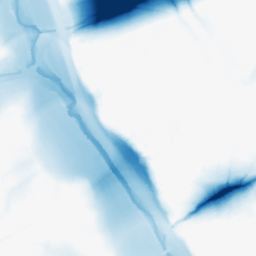
Category: morphological
Decomposition family: morphological
Decomposition parameters: operation: closing
size: 50
Upsampling method: quadratic
Upsampling parameters: scale: 4
Upsampling scale: 4